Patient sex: F
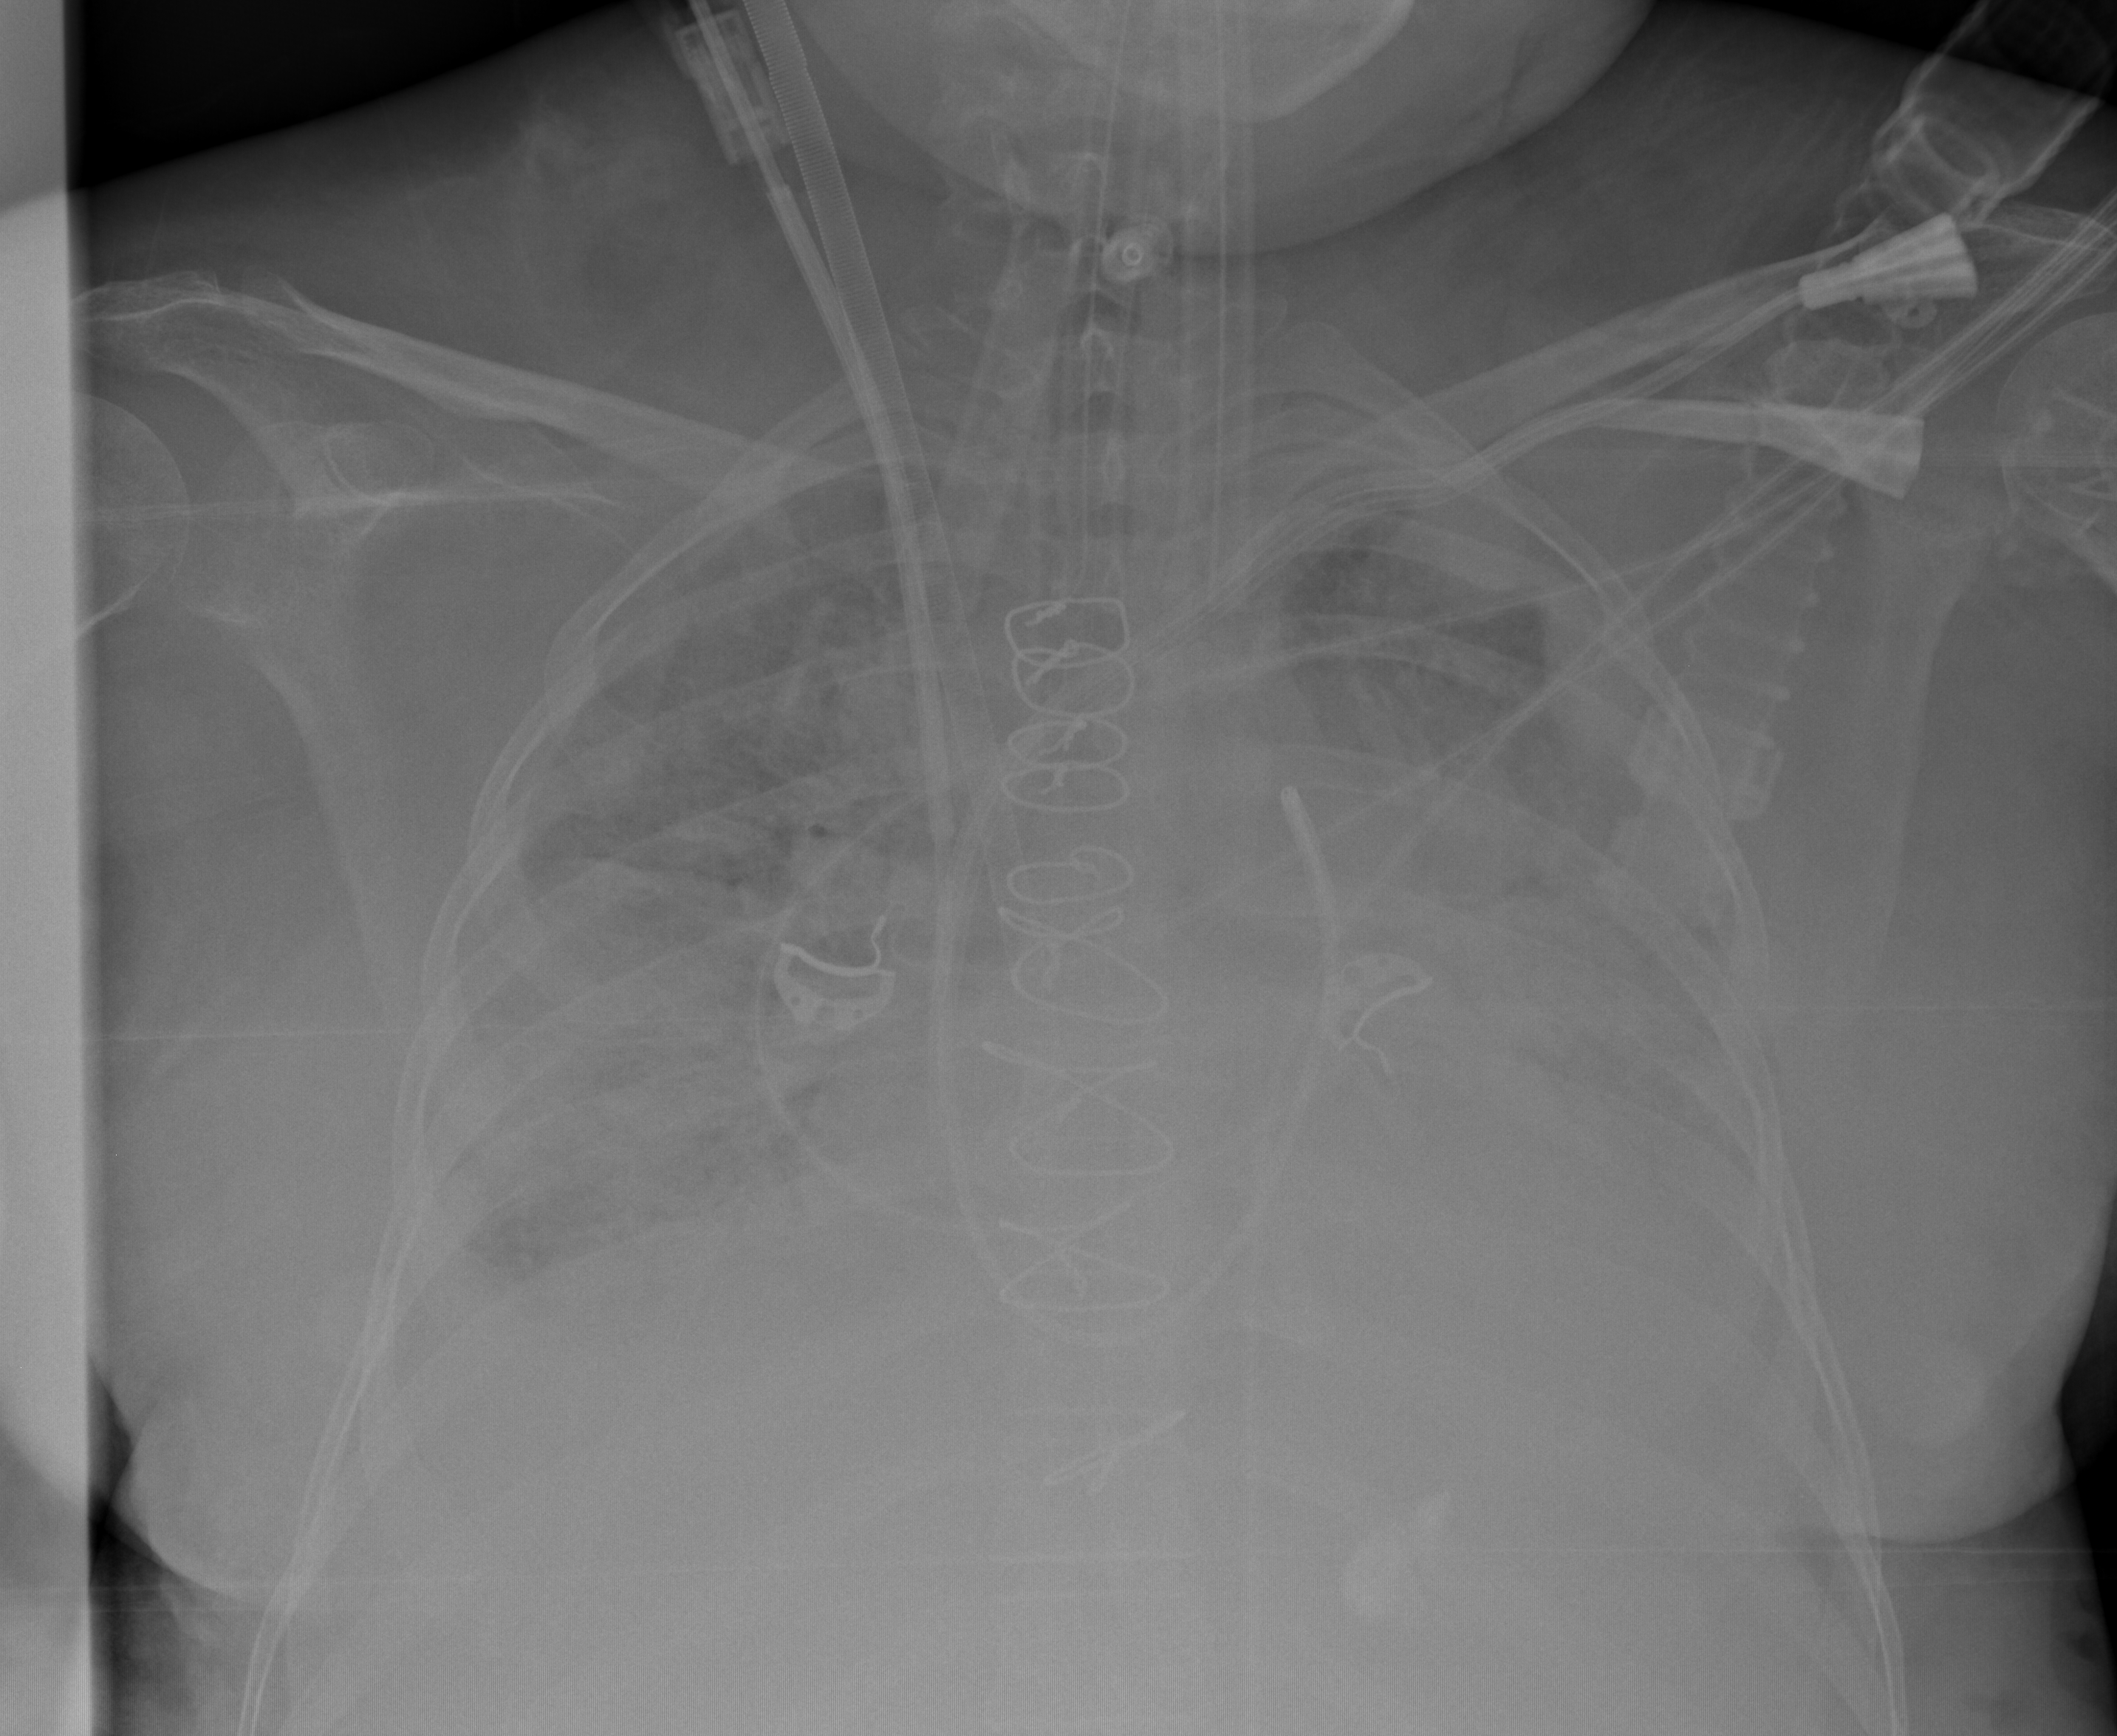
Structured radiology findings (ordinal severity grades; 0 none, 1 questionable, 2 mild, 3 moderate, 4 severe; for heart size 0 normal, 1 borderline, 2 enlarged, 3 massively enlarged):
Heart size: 2
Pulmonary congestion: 2
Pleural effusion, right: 2
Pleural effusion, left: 3
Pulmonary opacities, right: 4
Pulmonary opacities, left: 4
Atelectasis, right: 3
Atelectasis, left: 4